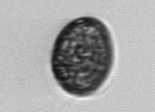
Label: Prorocentrum